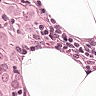
Metastatic tissue present: yes